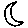
Label: moon